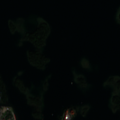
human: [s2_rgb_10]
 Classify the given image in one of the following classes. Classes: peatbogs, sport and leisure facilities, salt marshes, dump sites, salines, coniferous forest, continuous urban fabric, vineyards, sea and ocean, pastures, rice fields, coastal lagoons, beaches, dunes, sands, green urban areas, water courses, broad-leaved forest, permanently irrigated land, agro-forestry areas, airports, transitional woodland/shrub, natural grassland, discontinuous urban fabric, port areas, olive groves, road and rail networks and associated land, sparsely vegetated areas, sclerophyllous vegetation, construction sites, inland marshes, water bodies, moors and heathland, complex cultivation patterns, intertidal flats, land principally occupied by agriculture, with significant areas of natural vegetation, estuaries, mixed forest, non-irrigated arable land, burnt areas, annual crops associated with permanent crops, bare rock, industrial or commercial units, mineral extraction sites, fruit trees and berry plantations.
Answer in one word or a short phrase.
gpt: discontinuous urban fabric, coniferous forest, water bodies